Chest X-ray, AP view. Patient: 56 years old, sex F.
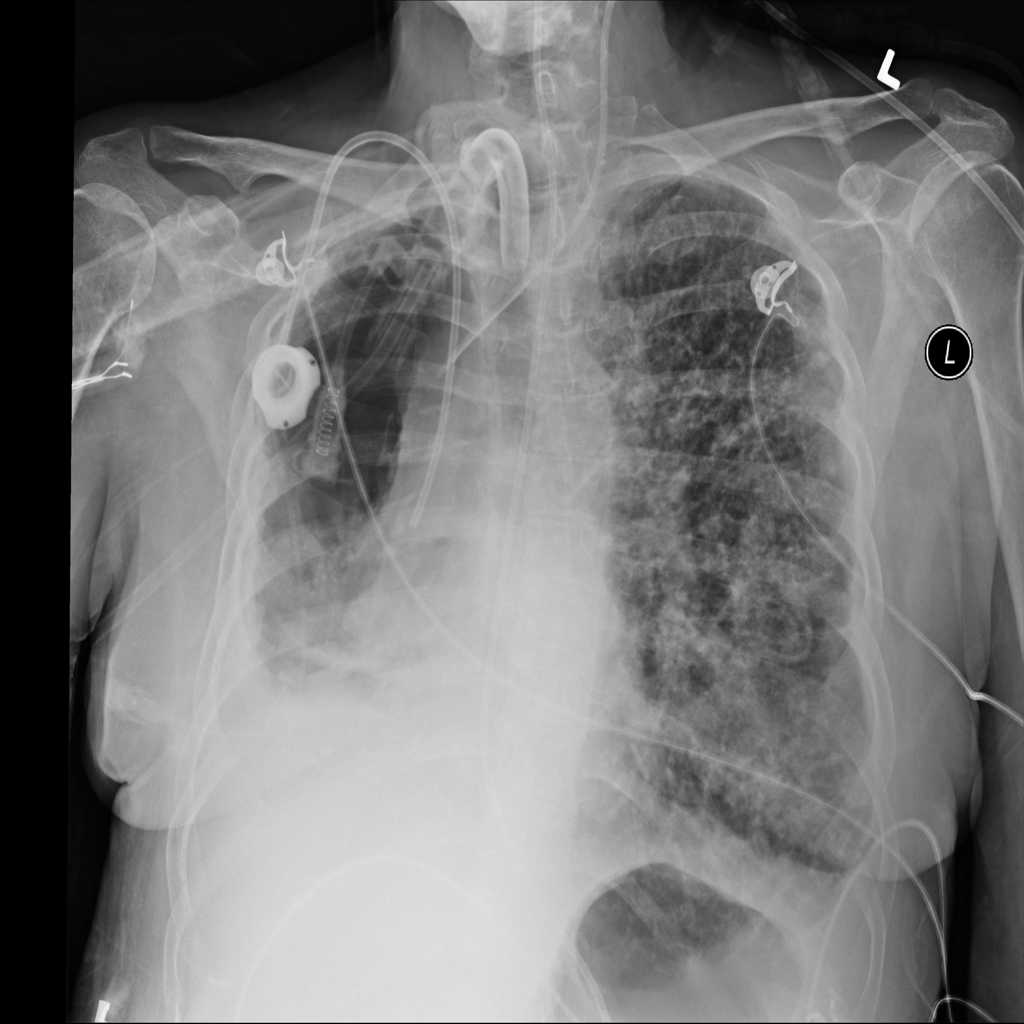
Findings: Pneumonia